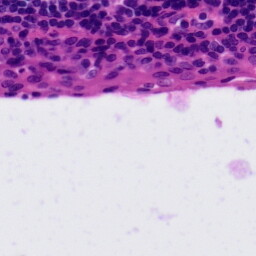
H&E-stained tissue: Tonsil